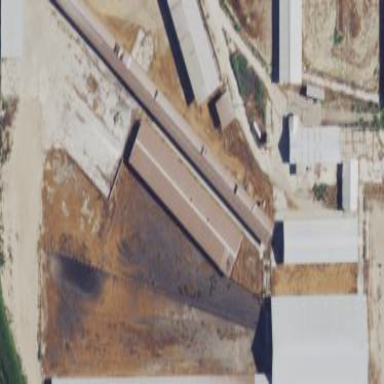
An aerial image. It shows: Farm auxiliary building.